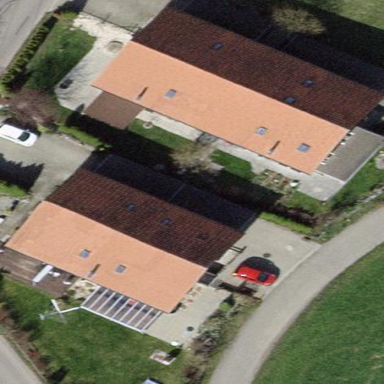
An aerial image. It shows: Gabled house with tiled roof.